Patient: sex M, age 43
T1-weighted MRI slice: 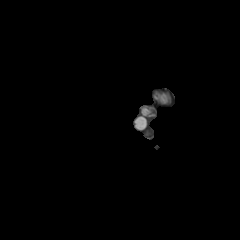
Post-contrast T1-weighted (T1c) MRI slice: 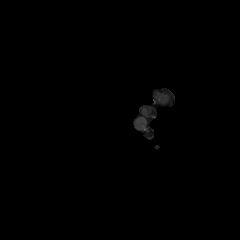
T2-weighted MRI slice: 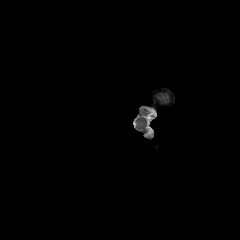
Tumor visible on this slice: no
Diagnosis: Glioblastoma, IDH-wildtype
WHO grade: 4